Interaction volume radius: 10 \u00c5
Interaction volume height: 50 \u00c5
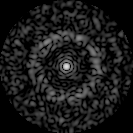
Disorder parameter: 0.8298